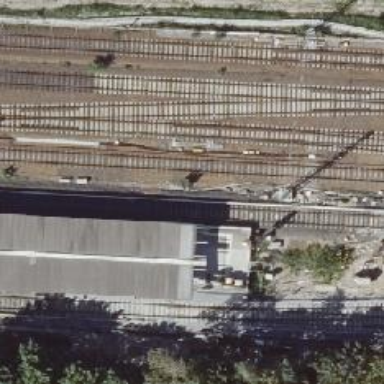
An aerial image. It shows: Close-up of railway platform edge.